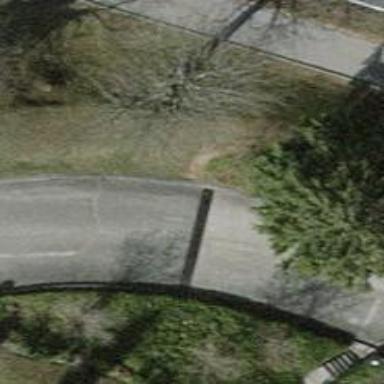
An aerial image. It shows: Concrete service road.